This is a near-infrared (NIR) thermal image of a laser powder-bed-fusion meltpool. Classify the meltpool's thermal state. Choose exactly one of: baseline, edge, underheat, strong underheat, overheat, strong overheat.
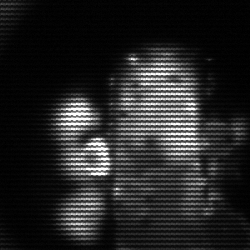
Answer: strong underheat